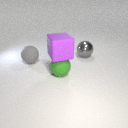
large green rubber sphere below large purple rubber cube